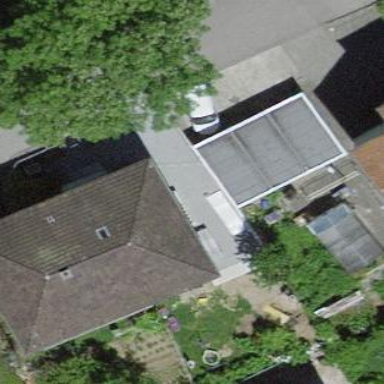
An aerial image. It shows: Building with hipped roof shape.